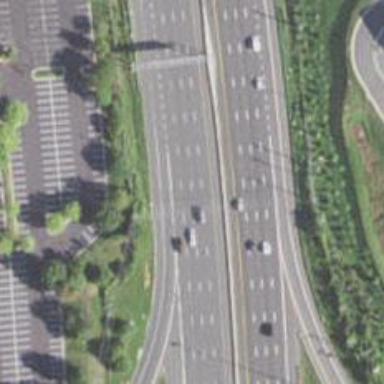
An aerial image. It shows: Motorway junction.